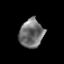
Tissue: prostate
Cell type: T cells
Senescence score: 0.2028
Nuclear area (px): 675
Mean DAPI intensity: 113.628